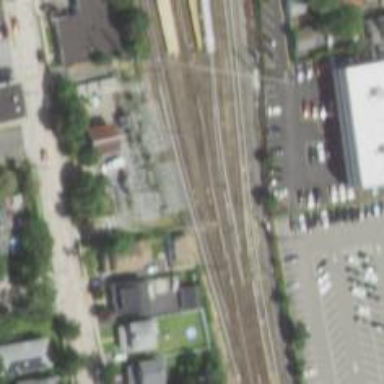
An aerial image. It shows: Electrified railway yard with rails.